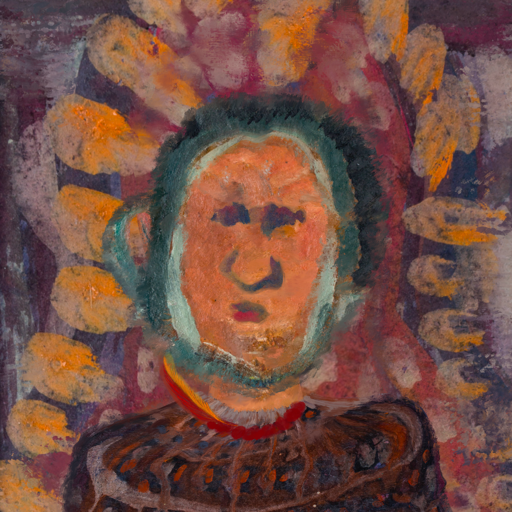
Background: Doll, Head And Neck Front: Boggyland, Face Front: In_The_Sun, Bust: Hypocrite, Hair Front: Boggyland, Head Accessory: Blank, Second Necklace: Blank, Necklace: Pipe, Baby: Blank